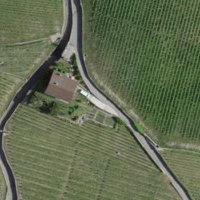
EUNIS habitat code: 40
Species observed at this site:
Agrimonia eupatoria